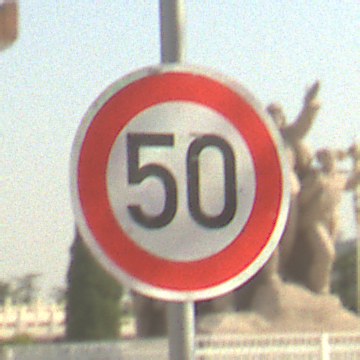
Verkehrszeichen: Geschwindigkeit50
Umgebung: Outdoor, Suburban
Tageszeit: MorningAfternoon
Wetter: Clear
Licht: Natural
Jahreszeit: NotSpecified
Kontrast: HighContrast